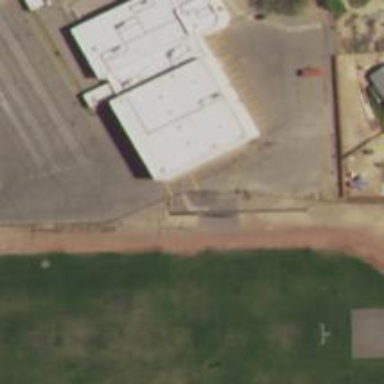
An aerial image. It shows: School building.